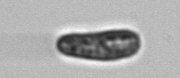
Label: Pseudochattonella_farcimen